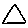
Label: triangle